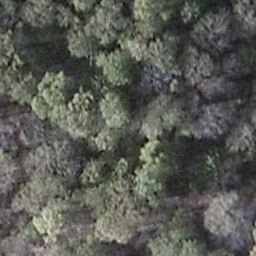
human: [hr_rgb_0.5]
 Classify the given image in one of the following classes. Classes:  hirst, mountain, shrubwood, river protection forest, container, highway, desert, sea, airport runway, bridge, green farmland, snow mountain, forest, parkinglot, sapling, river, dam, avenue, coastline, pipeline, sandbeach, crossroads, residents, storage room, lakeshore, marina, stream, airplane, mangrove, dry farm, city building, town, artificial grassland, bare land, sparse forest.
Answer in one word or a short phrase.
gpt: shrubwood